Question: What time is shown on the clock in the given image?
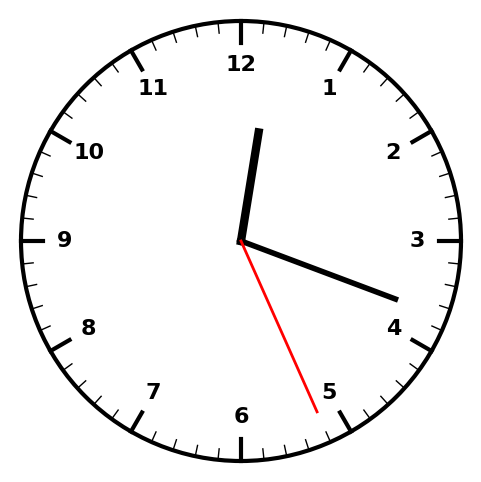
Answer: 12:18:26